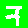
Digit: 7